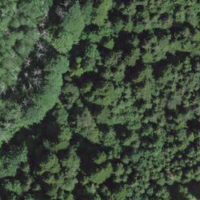
EUNIS habitat code: 44
Species observed at this site:
Leucojum vernum